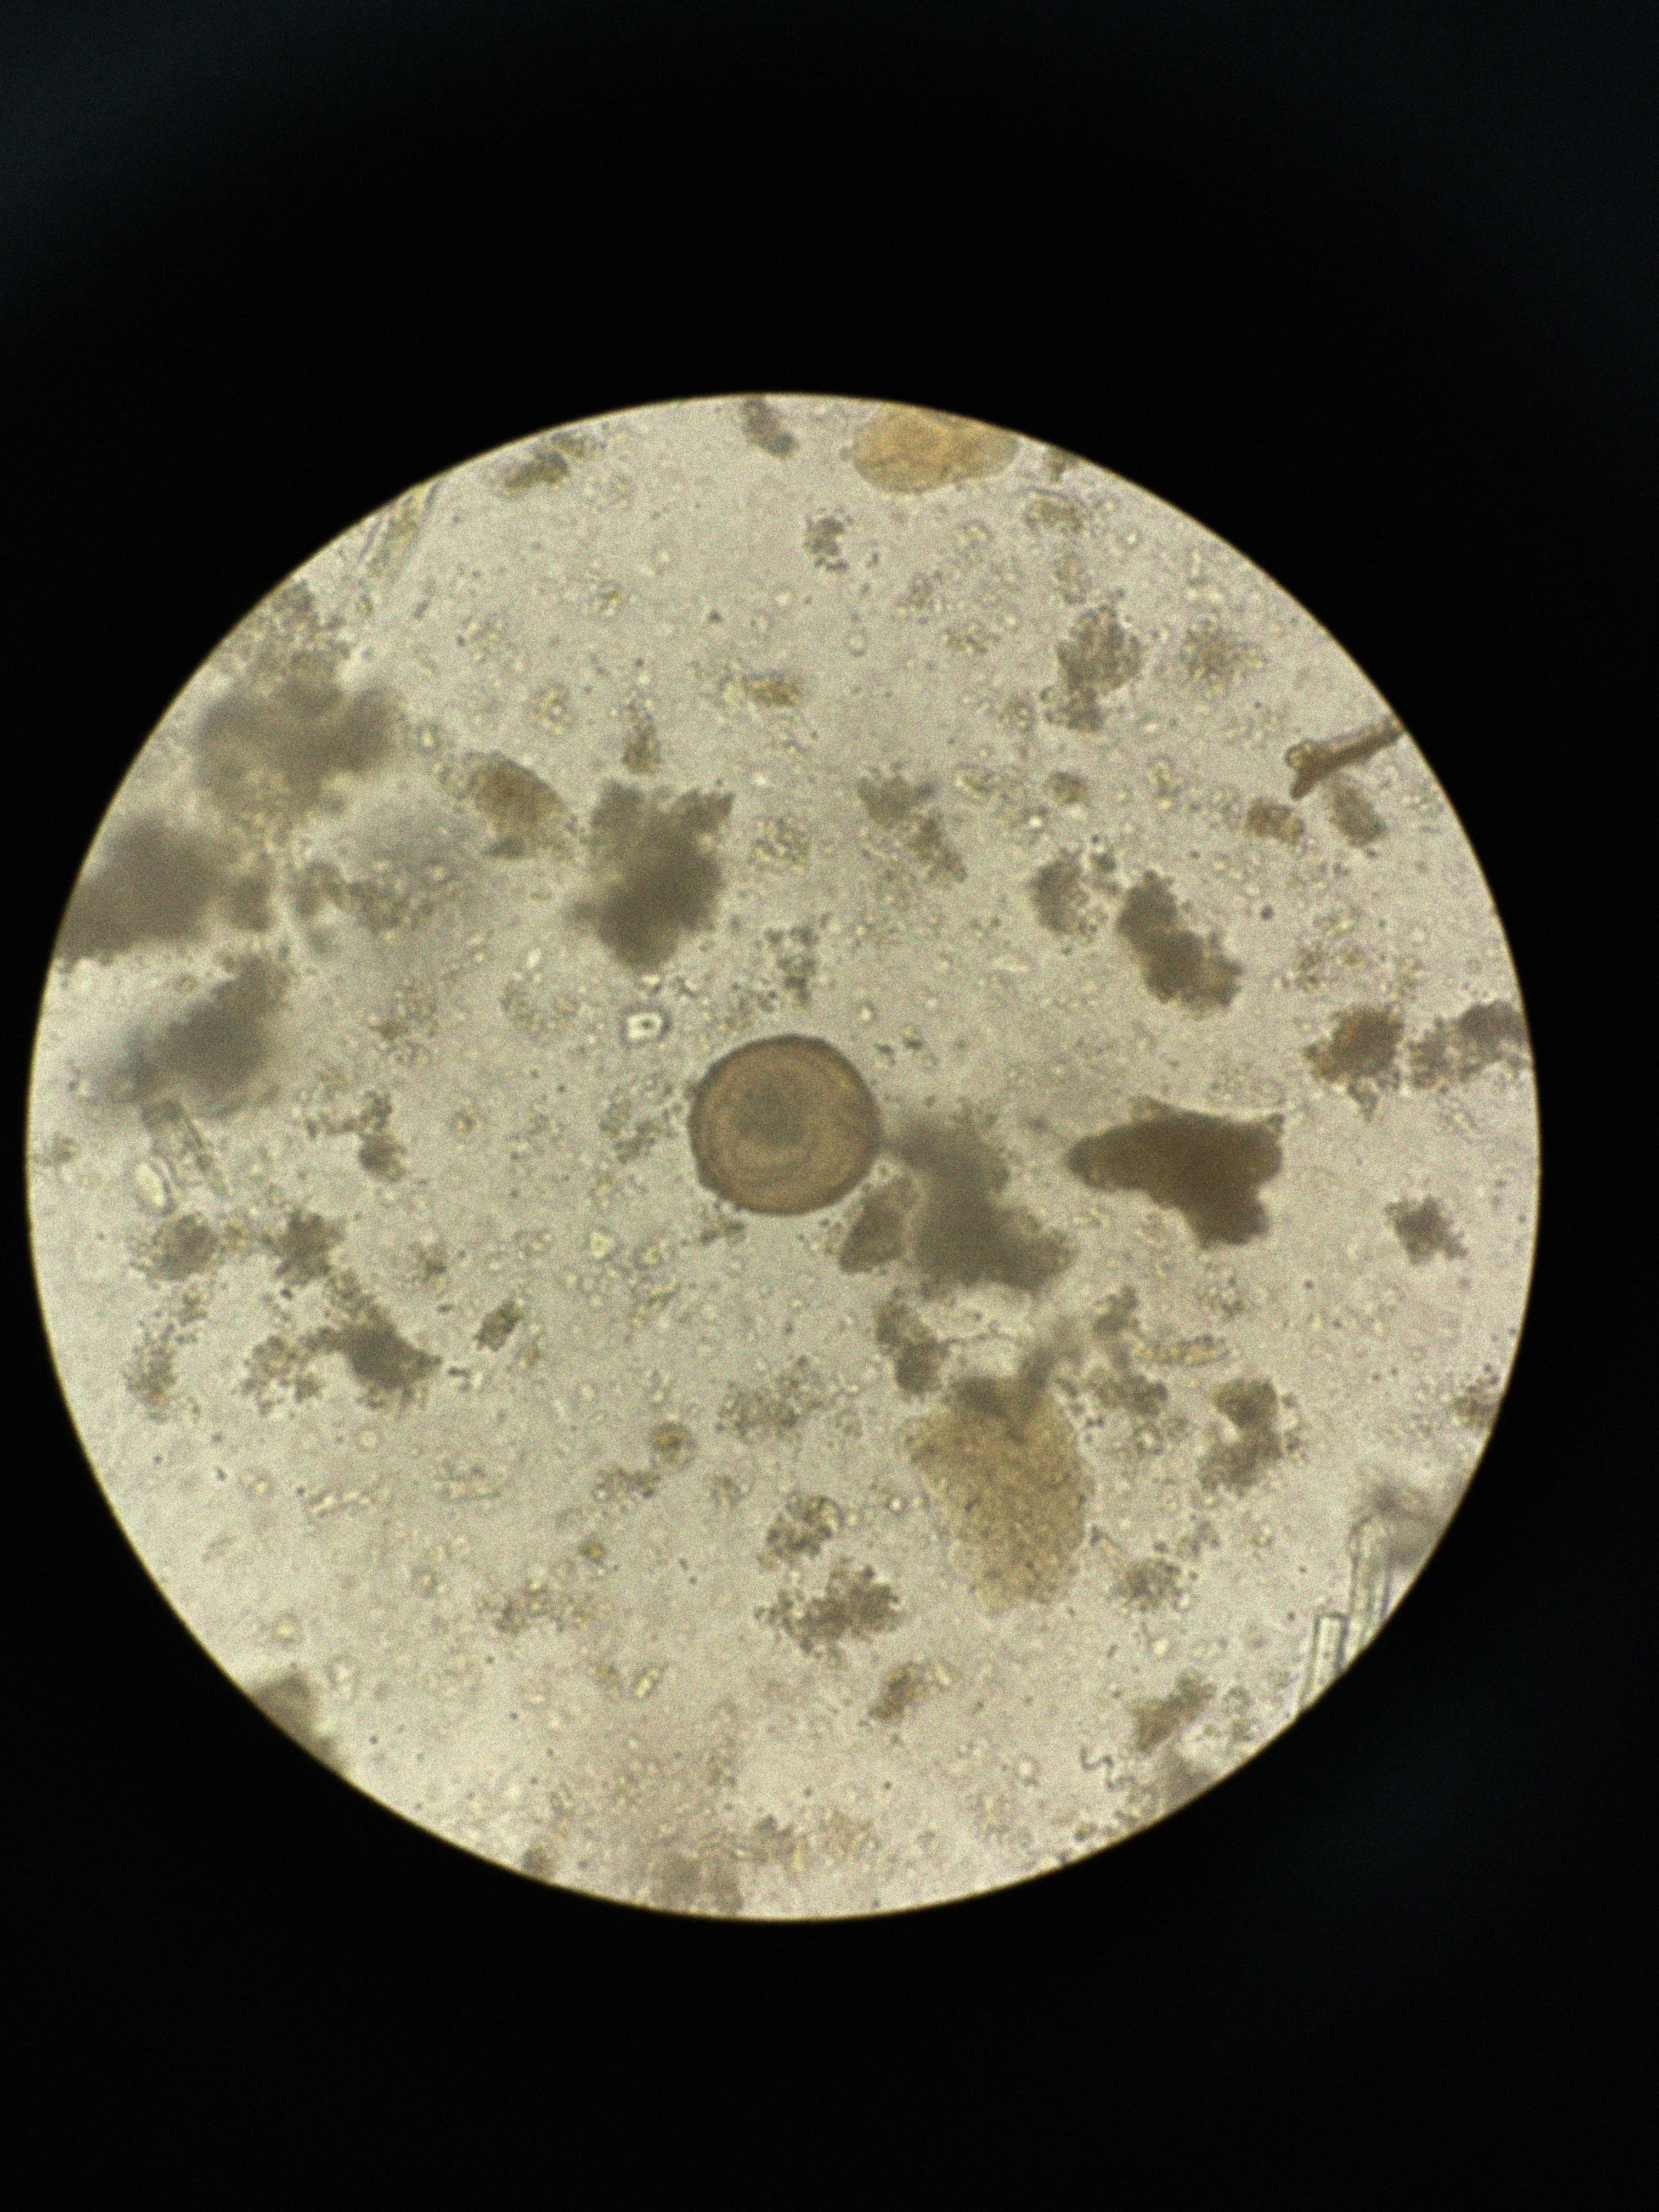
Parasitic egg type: Hymenolepis diminuta